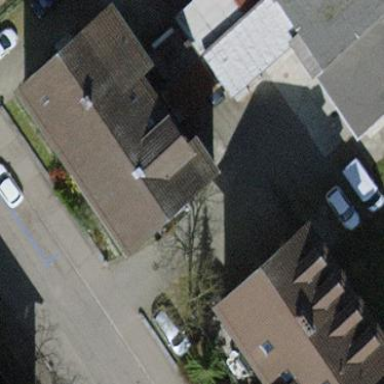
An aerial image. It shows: Gabled roof tile apartment building.